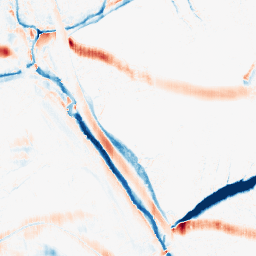
Category: morphological
Decomposition family: morphological_ellipse
Decomposition parameters: operation: average
width: 20
height: 5
Upsampling method: quartic
Upsampling parameters: scale: 8
Upsampling scale: 8